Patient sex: M
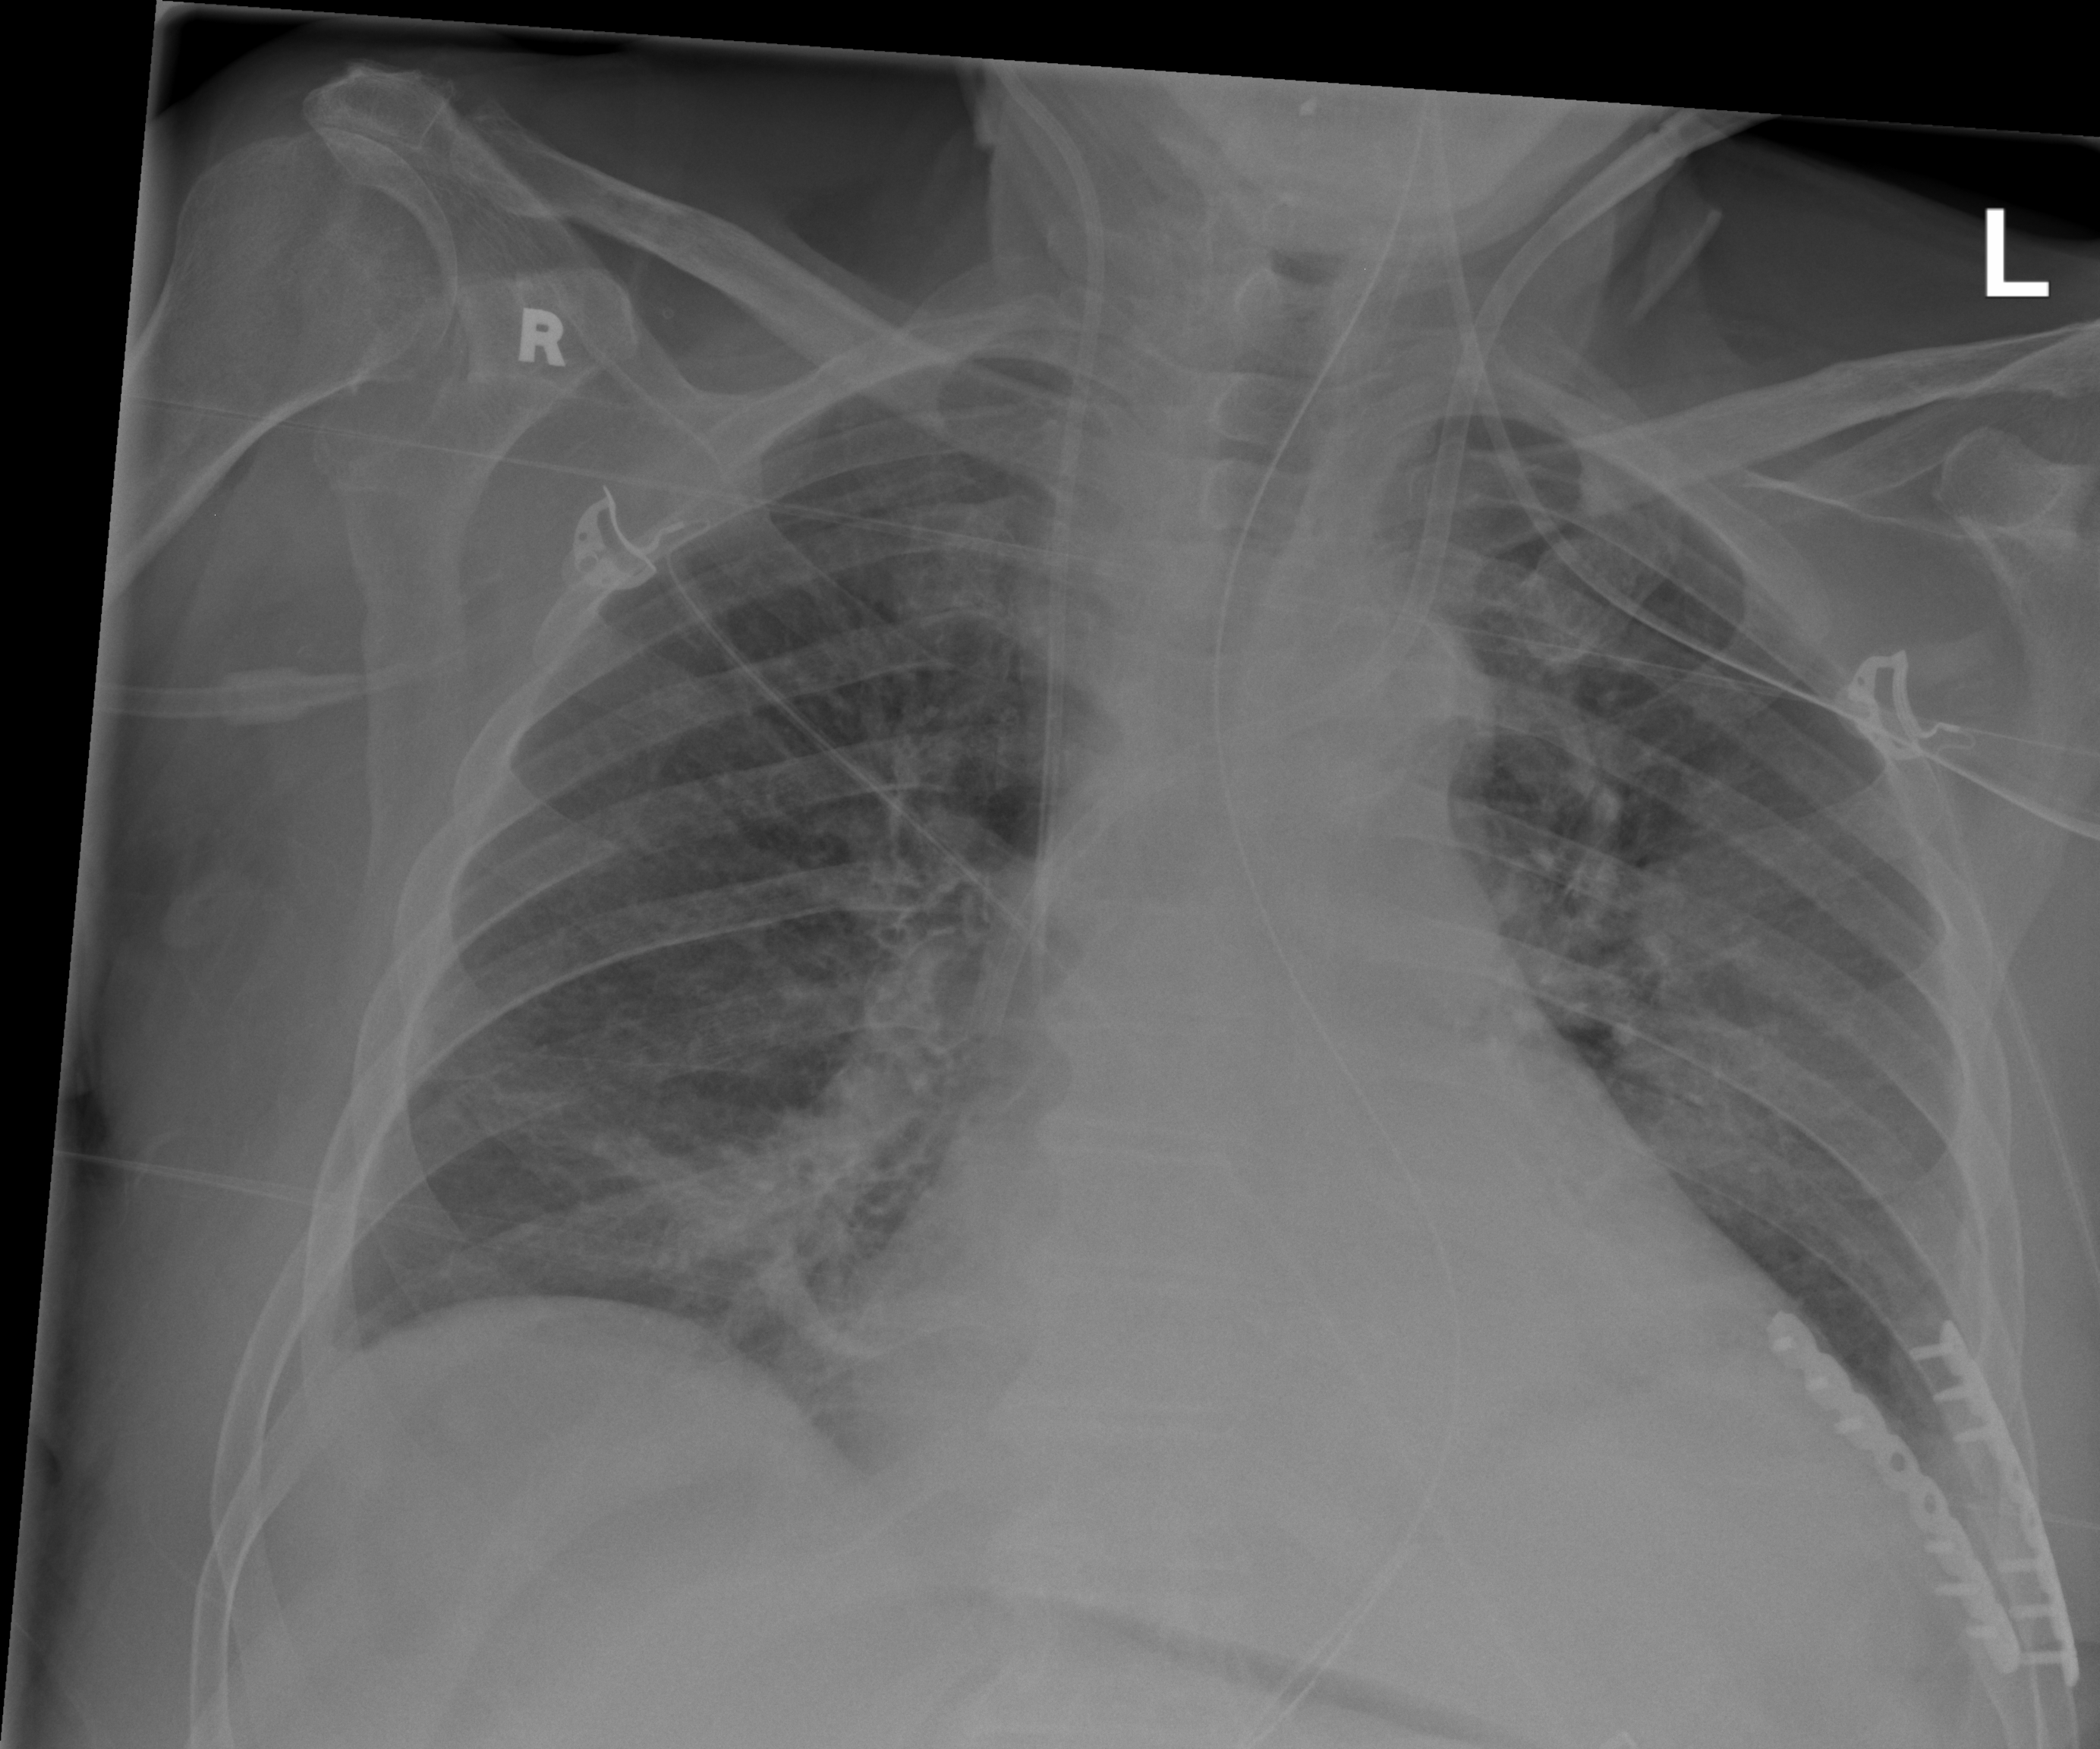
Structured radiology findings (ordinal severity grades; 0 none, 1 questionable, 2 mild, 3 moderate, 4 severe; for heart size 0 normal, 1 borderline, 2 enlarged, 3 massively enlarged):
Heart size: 2
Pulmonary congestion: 1
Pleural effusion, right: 0
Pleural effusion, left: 0
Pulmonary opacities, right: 2
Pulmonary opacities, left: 0
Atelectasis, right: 2
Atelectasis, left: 2